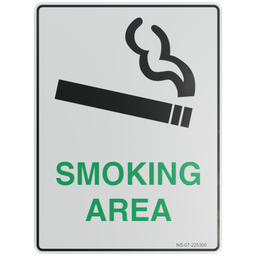
Label: decoration